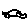
Label: car